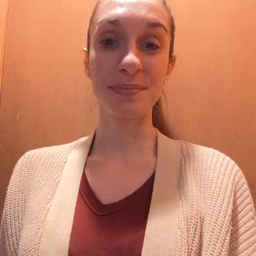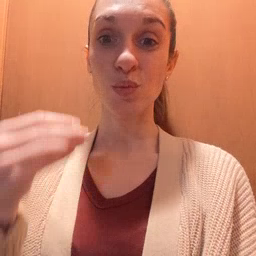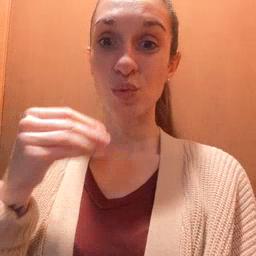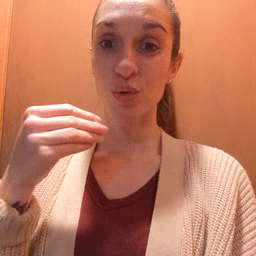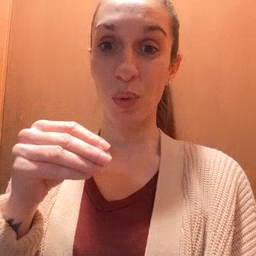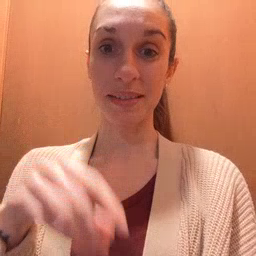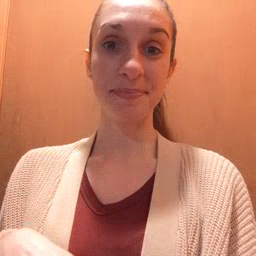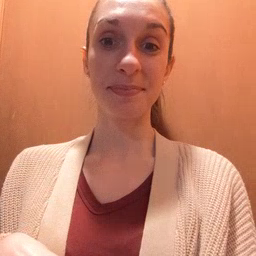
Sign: store